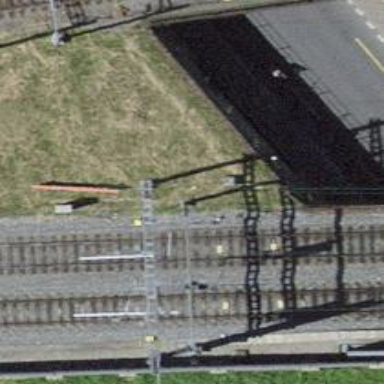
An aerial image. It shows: Railway signal.